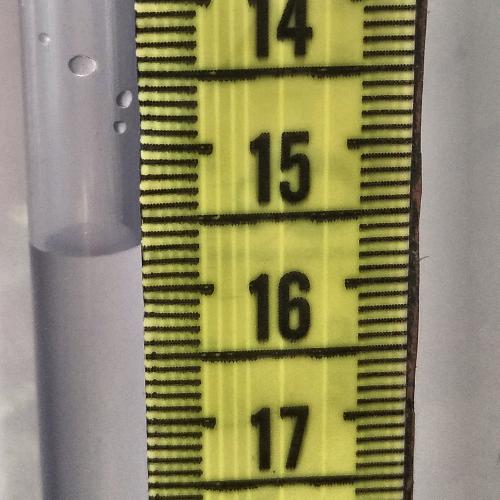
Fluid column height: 15.7 cm